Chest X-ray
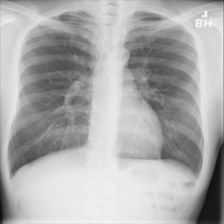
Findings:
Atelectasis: negative
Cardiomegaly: negative
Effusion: negative
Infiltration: negative
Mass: negative
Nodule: negative
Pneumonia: negative
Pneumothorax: negative
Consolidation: negative
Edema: negative
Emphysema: negative
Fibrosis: negative
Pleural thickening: negative
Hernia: negative